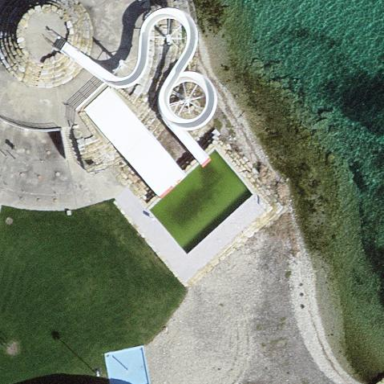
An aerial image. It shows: Outdoor swimming pool in leisure land area.